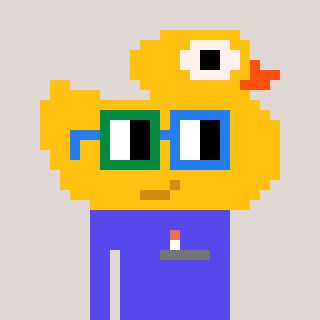
a pixel art character with square green and blue glasses, a ducky-shaped head and a computerblue-colored body on a warm background